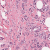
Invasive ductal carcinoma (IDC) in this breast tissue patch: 1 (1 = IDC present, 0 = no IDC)